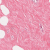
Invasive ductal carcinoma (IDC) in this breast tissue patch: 0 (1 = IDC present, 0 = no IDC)